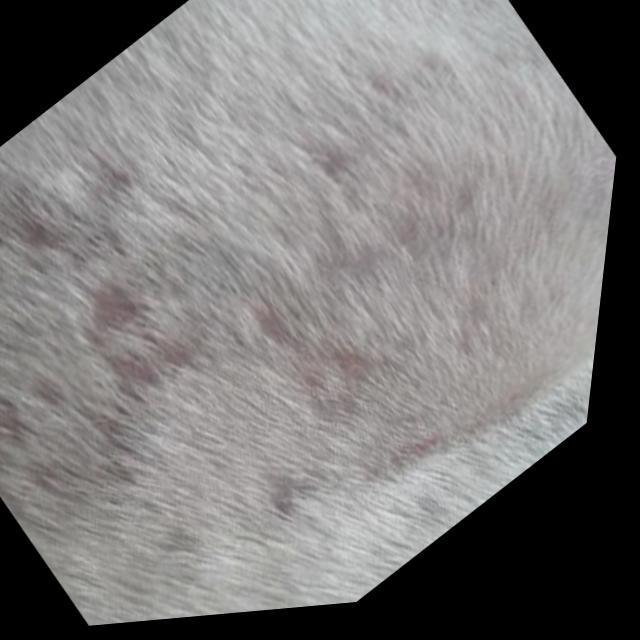
Canine hypersensitivity reaction — allergic skin response with urticaria, erythema, pruritus, and angioedema. May be food, environmental, or flea allergy related.